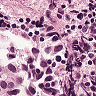
Metastatic tissue present: yes